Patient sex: F
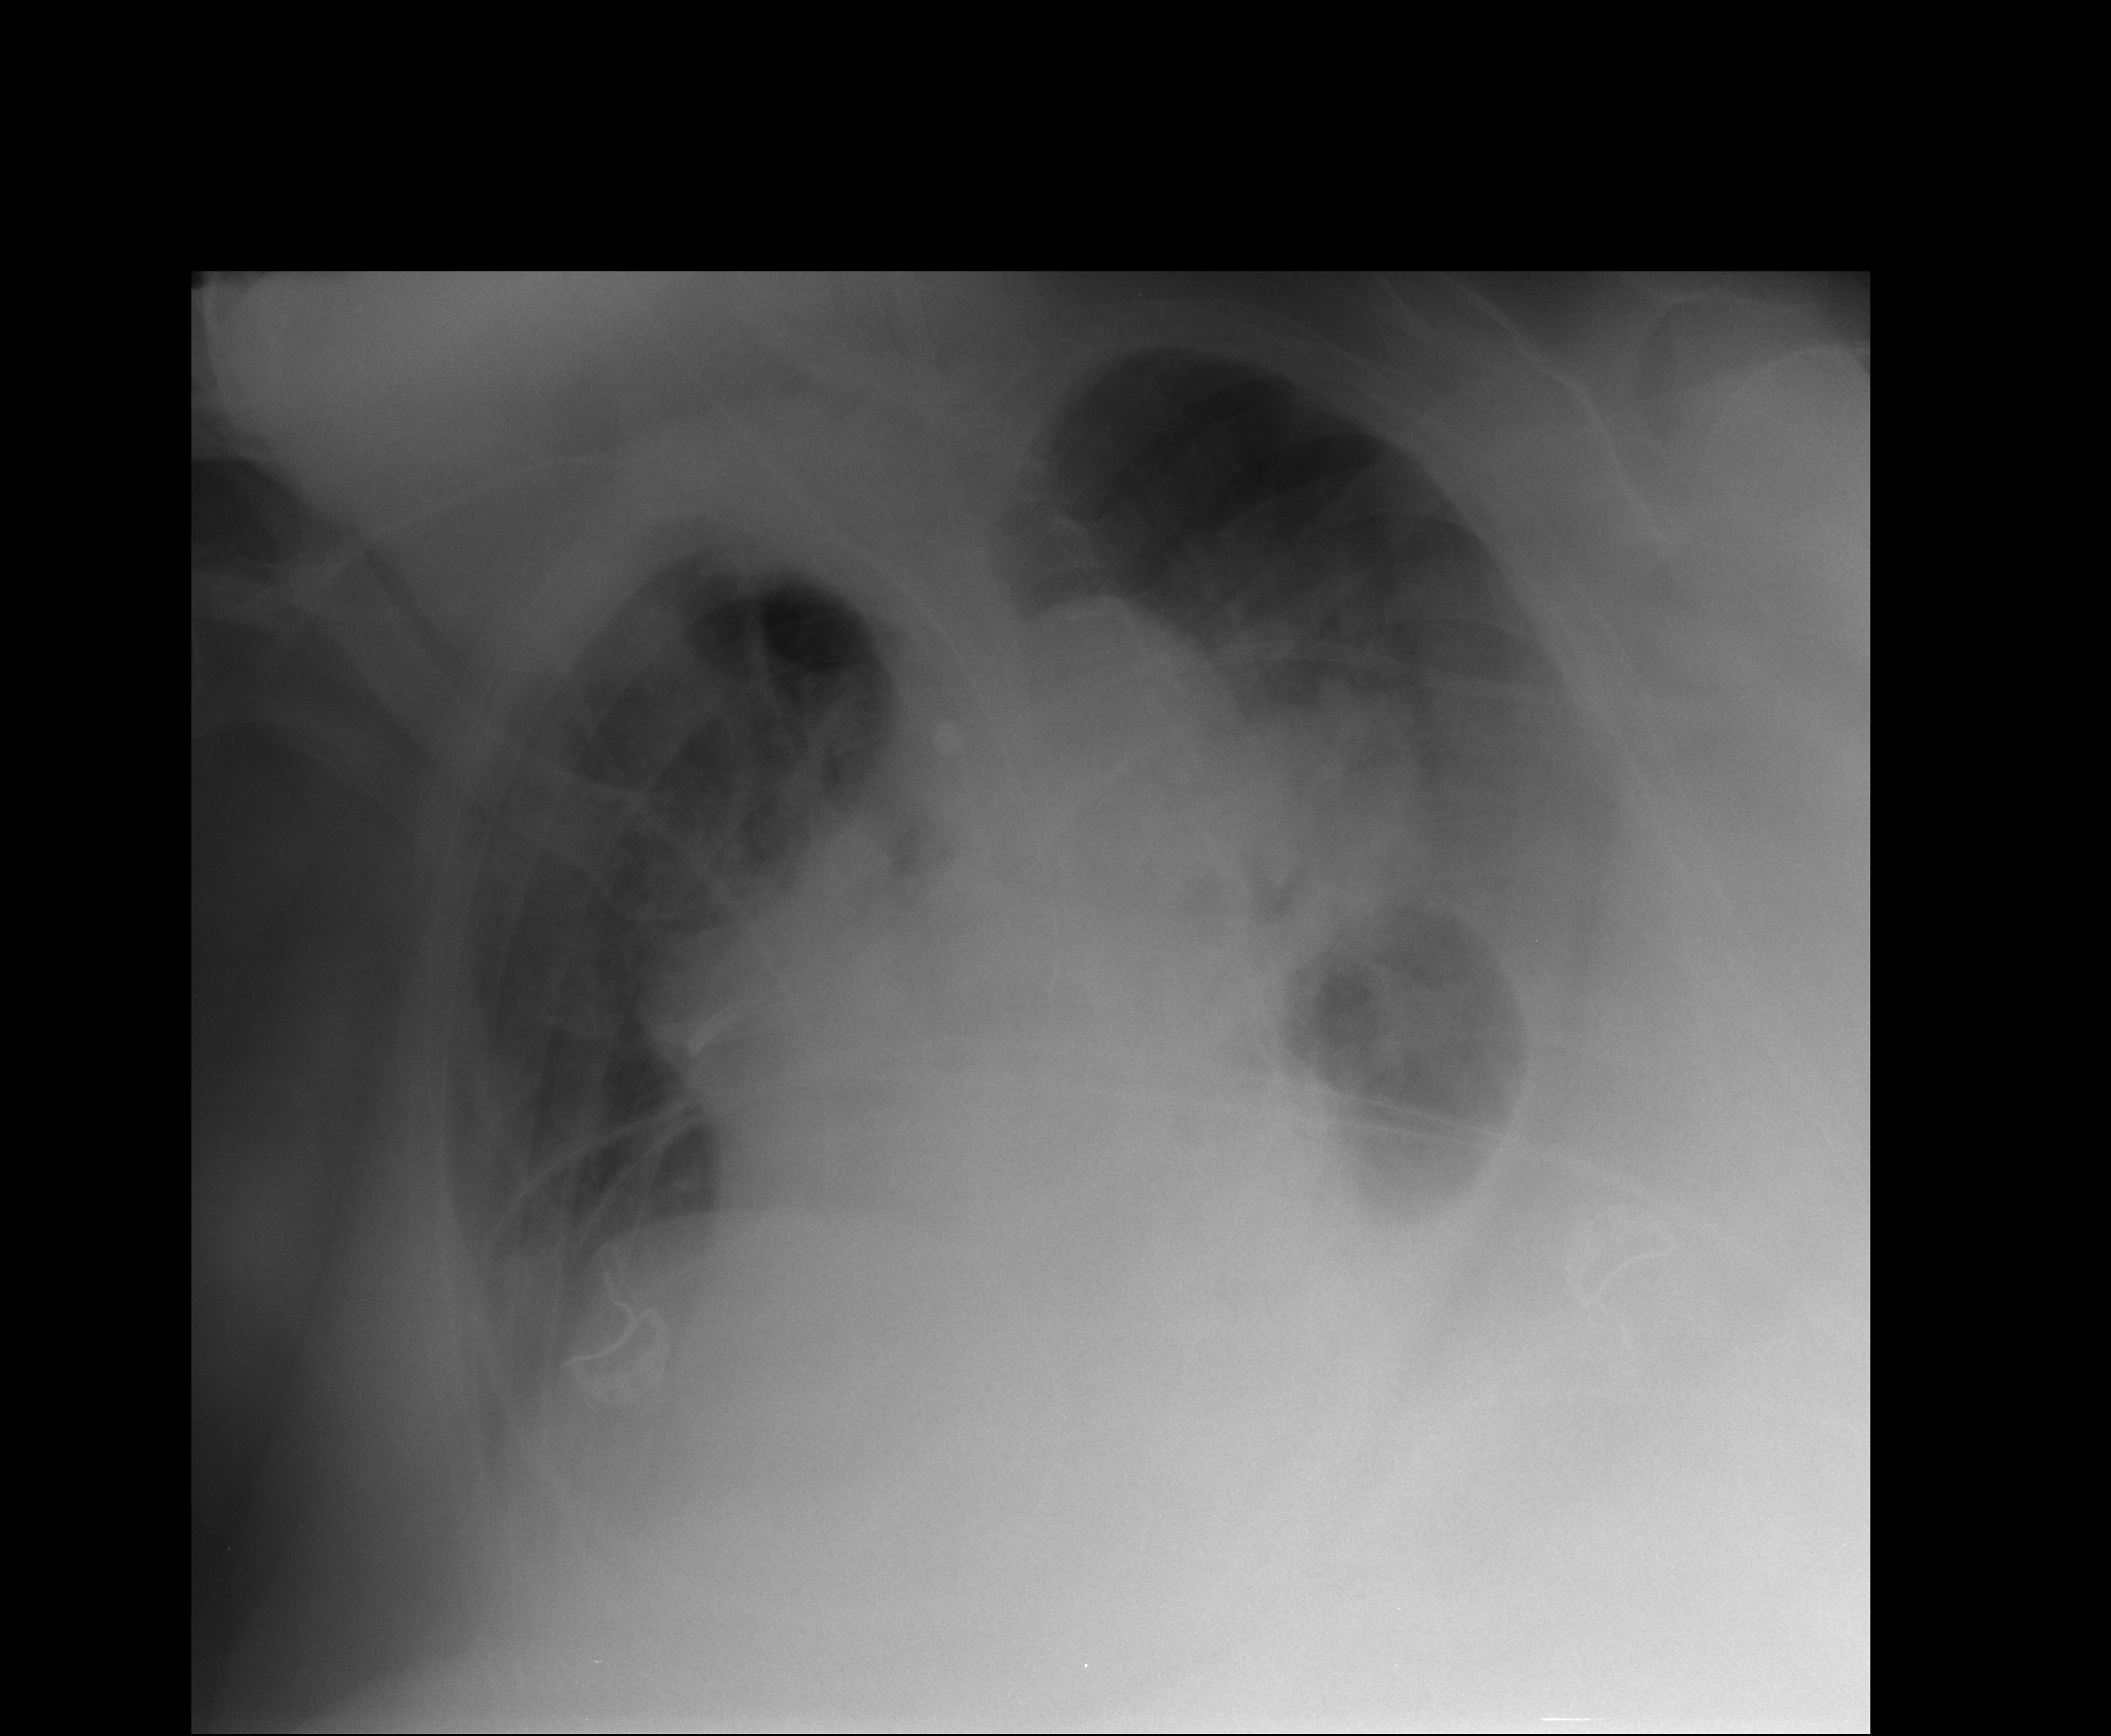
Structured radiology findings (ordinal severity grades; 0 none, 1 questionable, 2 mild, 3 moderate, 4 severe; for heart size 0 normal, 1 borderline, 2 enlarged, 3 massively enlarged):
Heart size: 2
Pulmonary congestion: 2
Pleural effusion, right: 2
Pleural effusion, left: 3
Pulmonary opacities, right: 0
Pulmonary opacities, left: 2
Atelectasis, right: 2
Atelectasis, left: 3